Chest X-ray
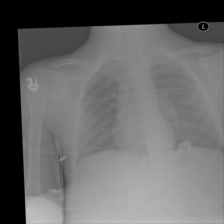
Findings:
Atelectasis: negative
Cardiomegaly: negative
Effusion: negative
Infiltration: negative
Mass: negative
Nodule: negative
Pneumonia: negative
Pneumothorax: negative
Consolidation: negative
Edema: negative
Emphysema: negative
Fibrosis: negative
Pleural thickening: negative
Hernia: negative